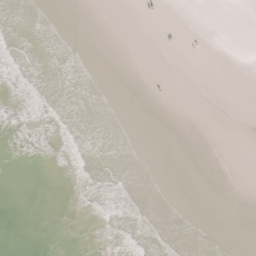
Label: beach